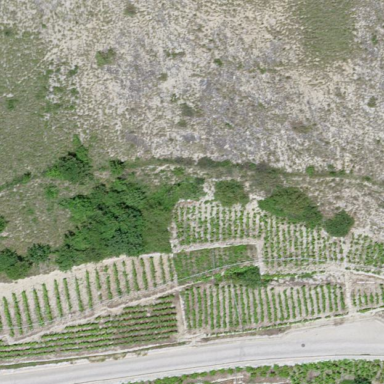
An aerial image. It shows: Vineyard where grapes are grown.